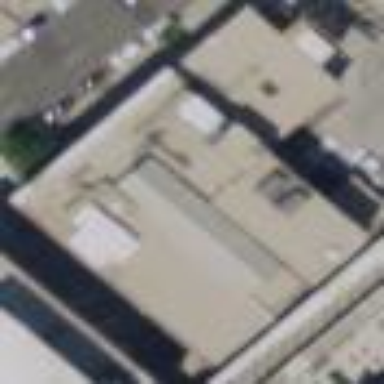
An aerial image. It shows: Commercial building with tan-colored roof.